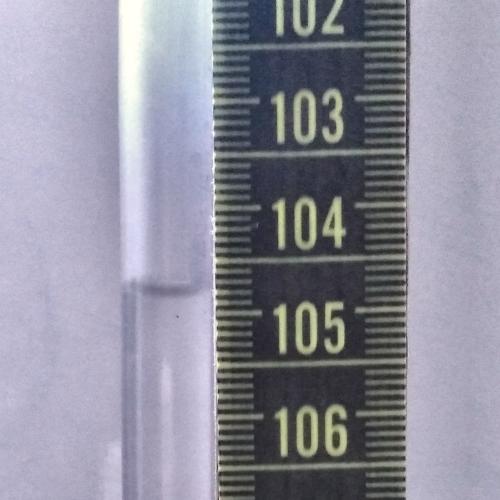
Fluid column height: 104.8 cm